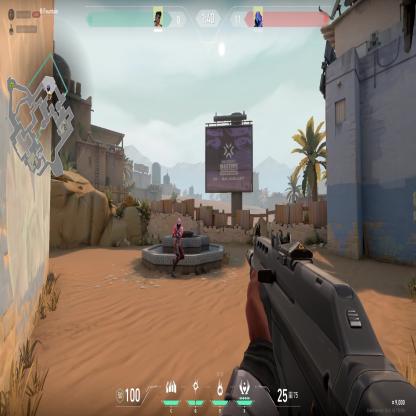
Label: enemy